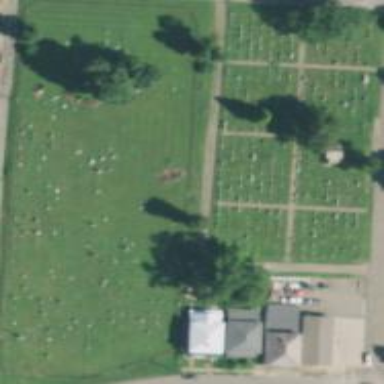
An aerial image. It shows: Cemetery.